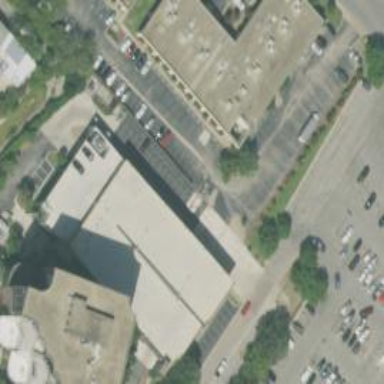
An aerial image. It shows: Commercial building.